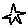
Label: star